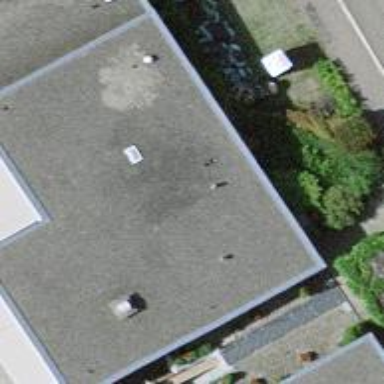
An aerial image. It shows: Terrace building.